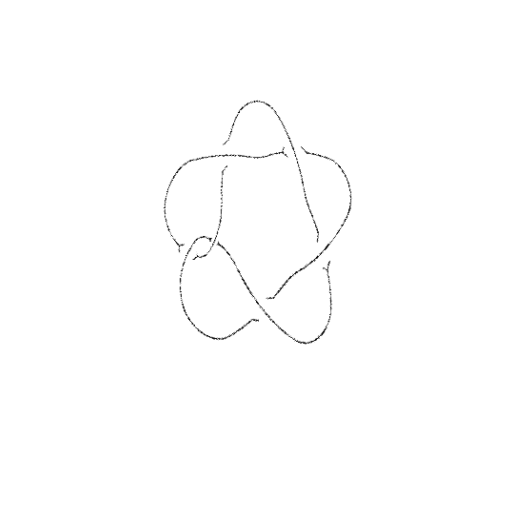
Crossing number: 6